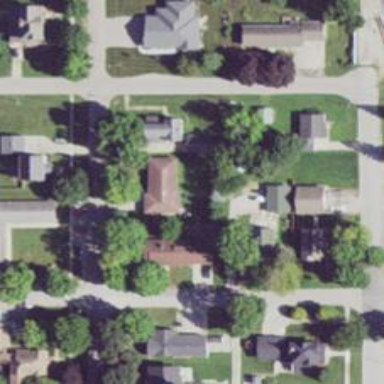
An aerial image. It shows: Alley classified as service road.